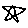
Label: star